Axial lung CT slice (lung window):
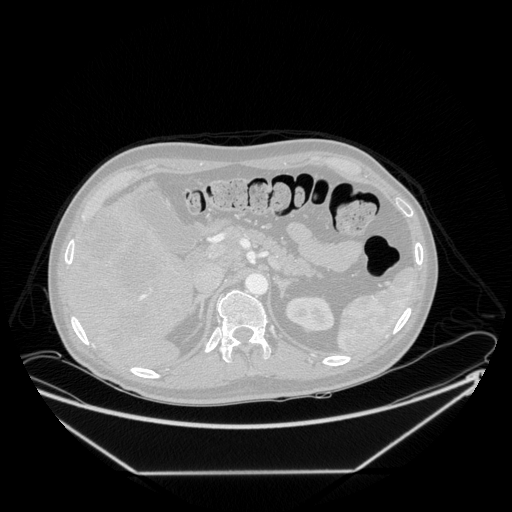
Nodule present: no